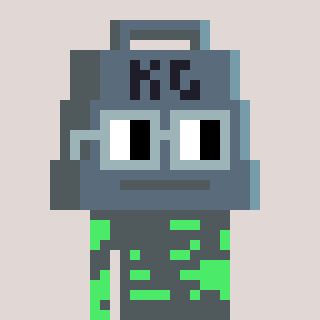
a pixel art character with square dark gray glasses, a weight-shaped head and a teal-colored body on a warm background